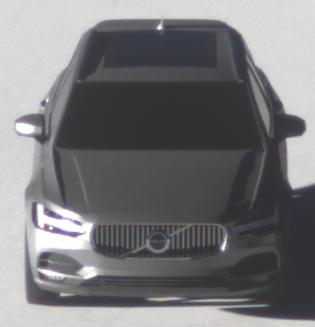
Make: Volvo
Model: V90
Detailed model: -
Model produced from: 2016
Model produced until: 2020
Doors: 5
Color: gray
Road condition: dry road
Daytime: sunrise or sunset
Contrast: high contrast